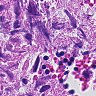
Metastatic tissue present: yes